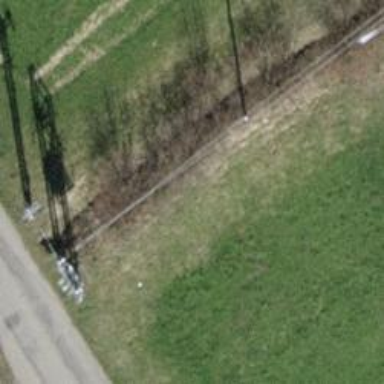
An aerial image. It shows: Minor power line.